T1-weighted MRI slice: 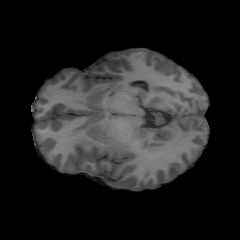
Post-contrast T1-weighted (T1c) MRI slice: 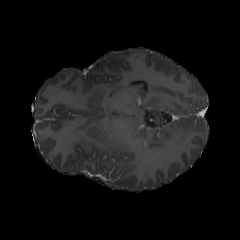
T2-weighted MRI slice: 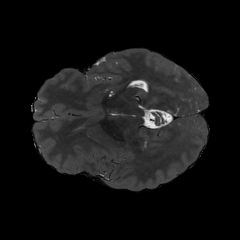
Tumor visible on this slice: no